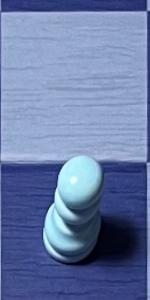
Label: Pawn_White